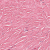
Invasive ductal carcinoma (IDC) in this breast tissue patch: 0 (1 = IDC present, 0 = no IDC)